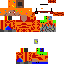
A male skeleton skin with dark skin, wearing brown long hair dressed in a orange armor chest and brown pants, featuring a closed mouth.